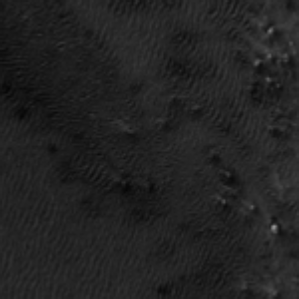
Label: frost